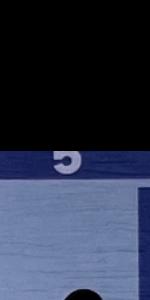
Label: Empty